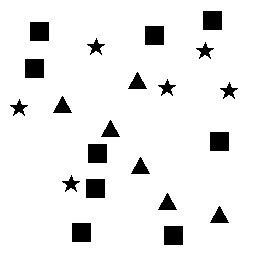
Squares: 9
Triangles: 6
Stars: 6
Total shapes: 21